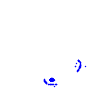
Particle: electron